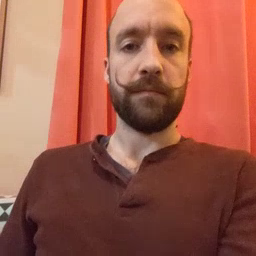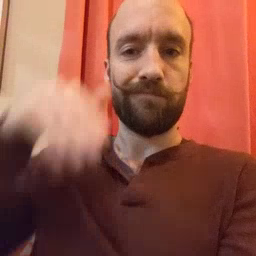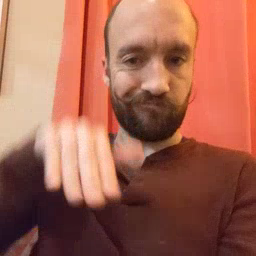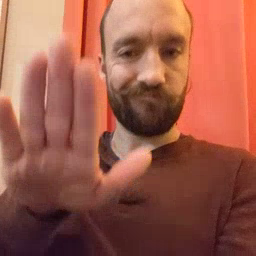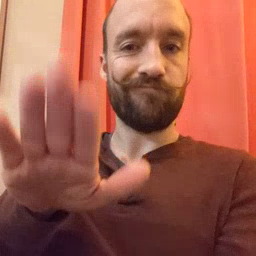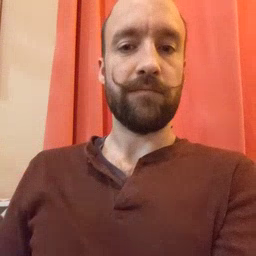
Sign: into